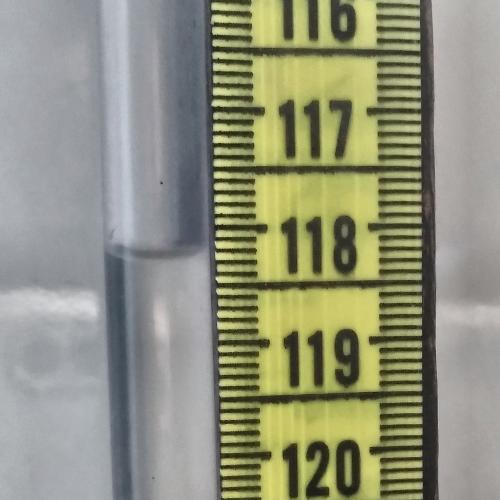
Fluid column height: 118.2 cm